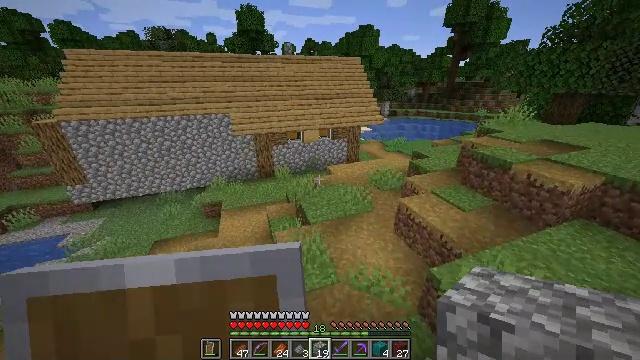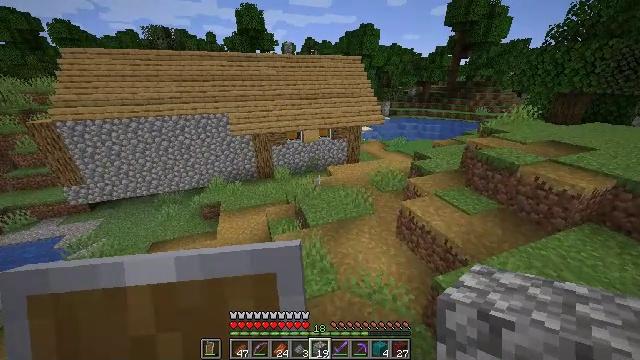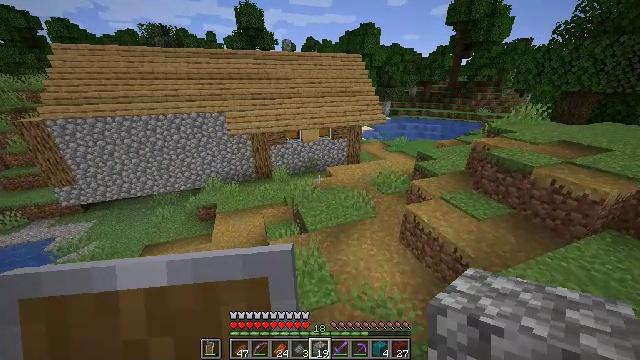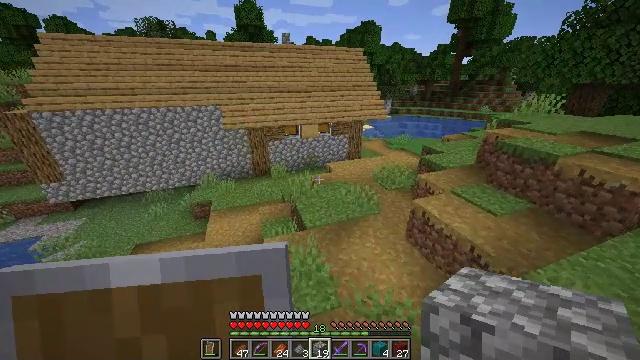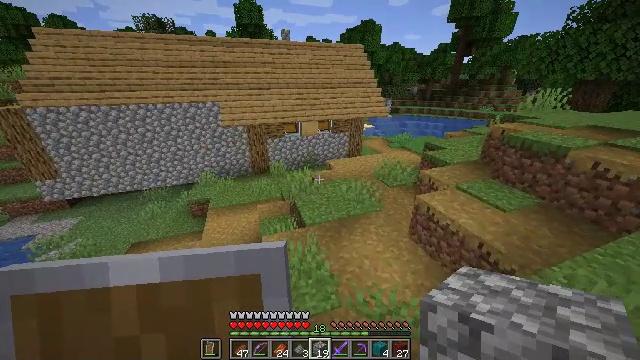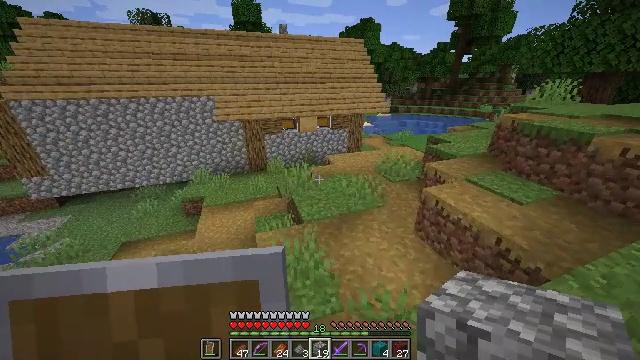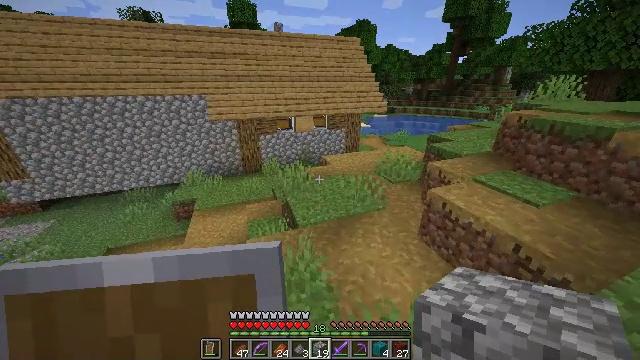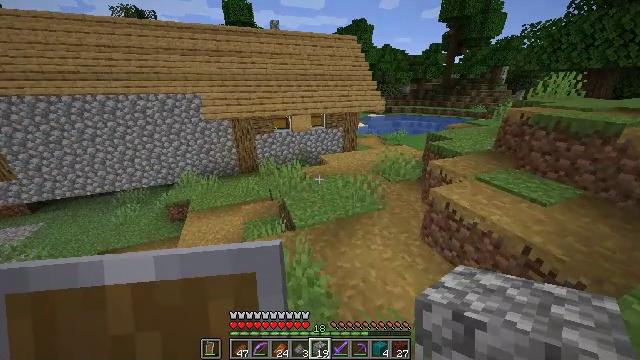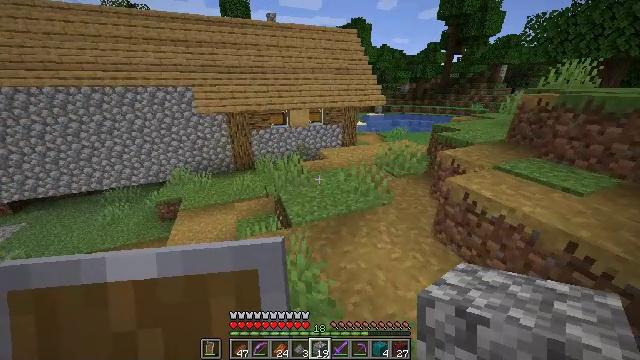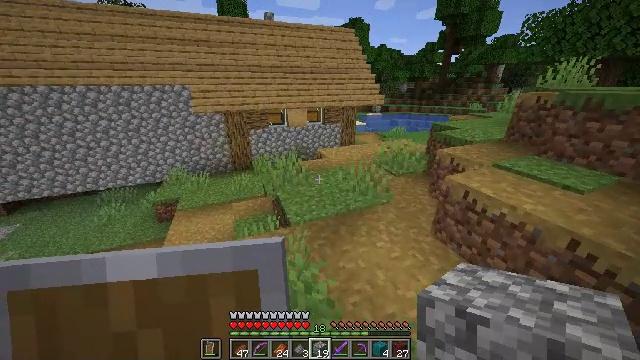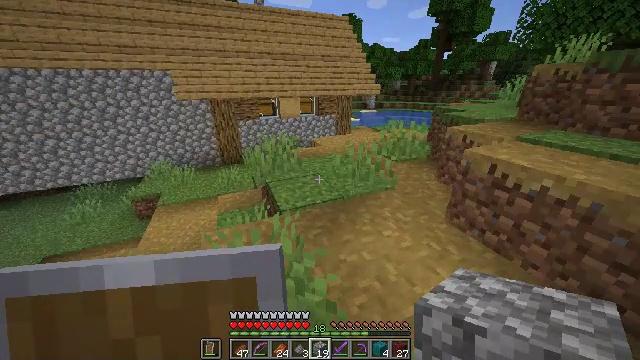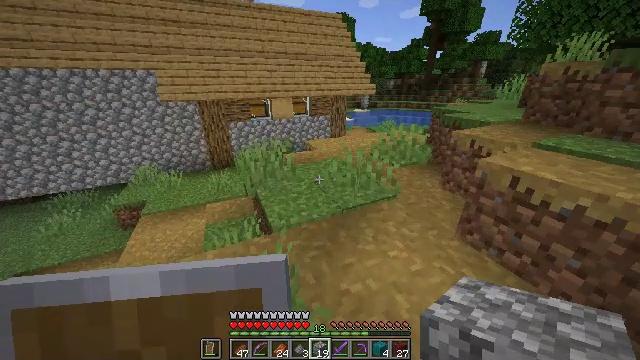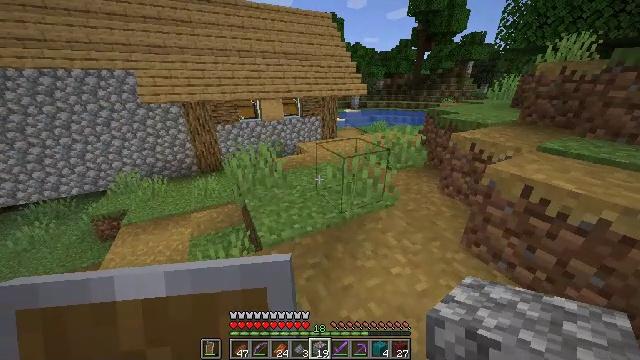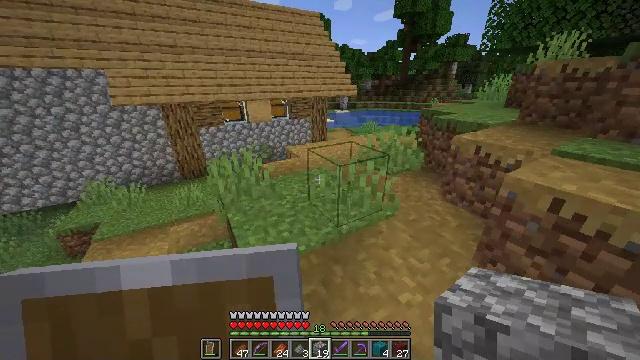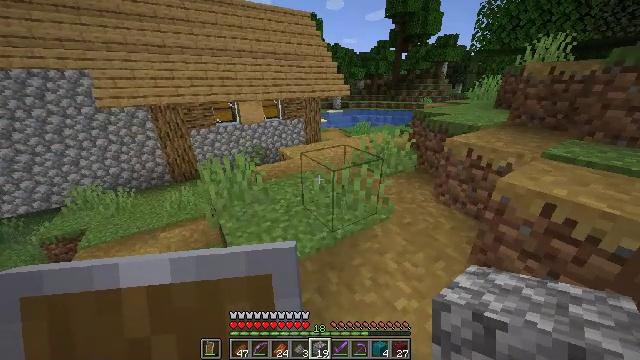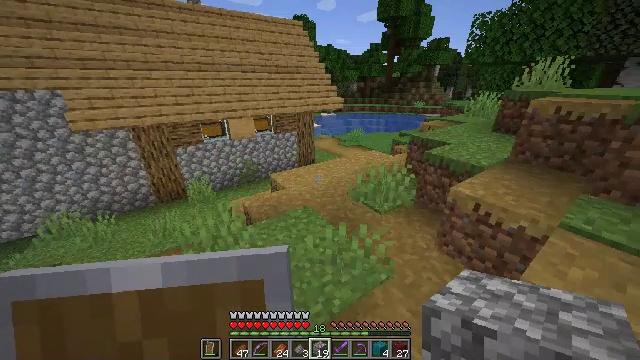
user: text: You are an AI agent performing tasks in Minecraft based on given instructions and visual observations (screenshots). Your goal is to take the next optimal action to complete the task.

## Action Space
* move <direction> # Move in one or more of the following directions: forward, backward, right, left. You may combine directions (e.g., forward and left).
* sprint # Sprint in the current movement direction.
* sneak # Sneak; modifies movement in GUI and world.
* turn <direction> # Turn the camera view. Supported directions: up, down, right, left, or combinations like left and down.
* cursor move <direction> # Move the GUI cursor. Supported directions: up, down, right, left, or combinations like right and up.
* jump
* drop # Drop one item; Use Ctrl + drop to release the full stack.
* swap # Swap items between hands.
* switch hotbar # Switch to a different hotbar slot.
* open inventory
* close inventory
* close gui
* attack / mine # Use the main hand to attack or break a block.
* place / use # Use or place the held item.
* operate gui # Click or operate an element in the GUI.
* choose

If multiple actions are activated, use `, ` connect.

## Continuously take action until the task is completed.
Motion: motion action
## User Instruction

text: Clear the ground by mining grass.
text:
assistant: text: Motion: move forward
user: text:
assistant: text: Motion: move forward
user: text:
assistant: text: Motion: move forward
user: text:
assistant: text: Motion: move forward
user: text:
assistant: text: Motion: move forward
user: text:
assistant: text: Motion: move forward
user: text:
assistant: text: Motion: move forward
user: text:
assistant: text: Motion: move forward
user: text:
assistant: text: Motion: move forward
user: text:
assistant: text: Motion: move forward, turn right
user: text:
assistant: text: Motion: move forward, turn right
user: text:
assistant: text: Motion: move forward, turn right
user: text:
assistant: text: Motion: move forward, turn right
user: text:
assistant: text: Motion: move forward, turn right, jump
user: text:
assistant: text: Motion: move forward, turn right, jump
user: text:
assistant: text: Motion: move forward, turn right, jump
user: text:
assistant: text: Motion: move forward, turn right, jump
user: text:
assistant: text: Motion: move forward, jump
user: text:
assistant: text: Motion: move forward, jump
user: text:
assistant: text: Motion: move forward, jump
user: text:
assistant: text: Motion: move forward, jump
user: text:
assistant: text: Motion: move forward, jump
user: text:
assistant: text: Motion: move forward, jump
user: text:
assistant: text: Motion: move forward, turn right, jump
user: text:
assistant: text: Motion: move forward, jump
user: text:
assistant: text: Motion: move forward, jump
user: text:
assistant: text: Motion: move forward, jump
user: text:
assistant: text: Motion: move forward, jump
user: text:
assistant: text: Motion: move forward, jump
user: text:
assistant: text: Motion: move forward, jump